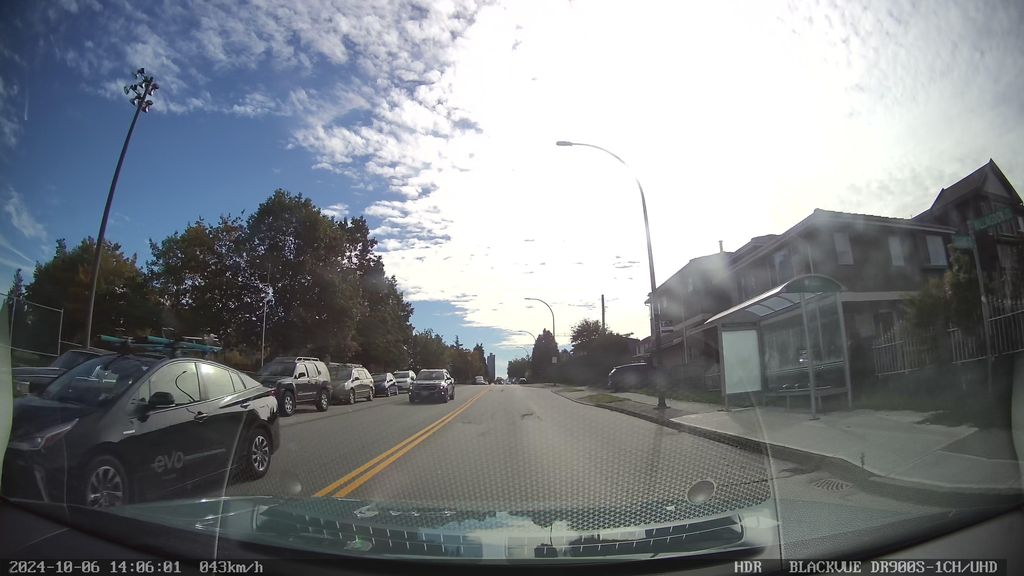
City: vancouver